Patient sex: M
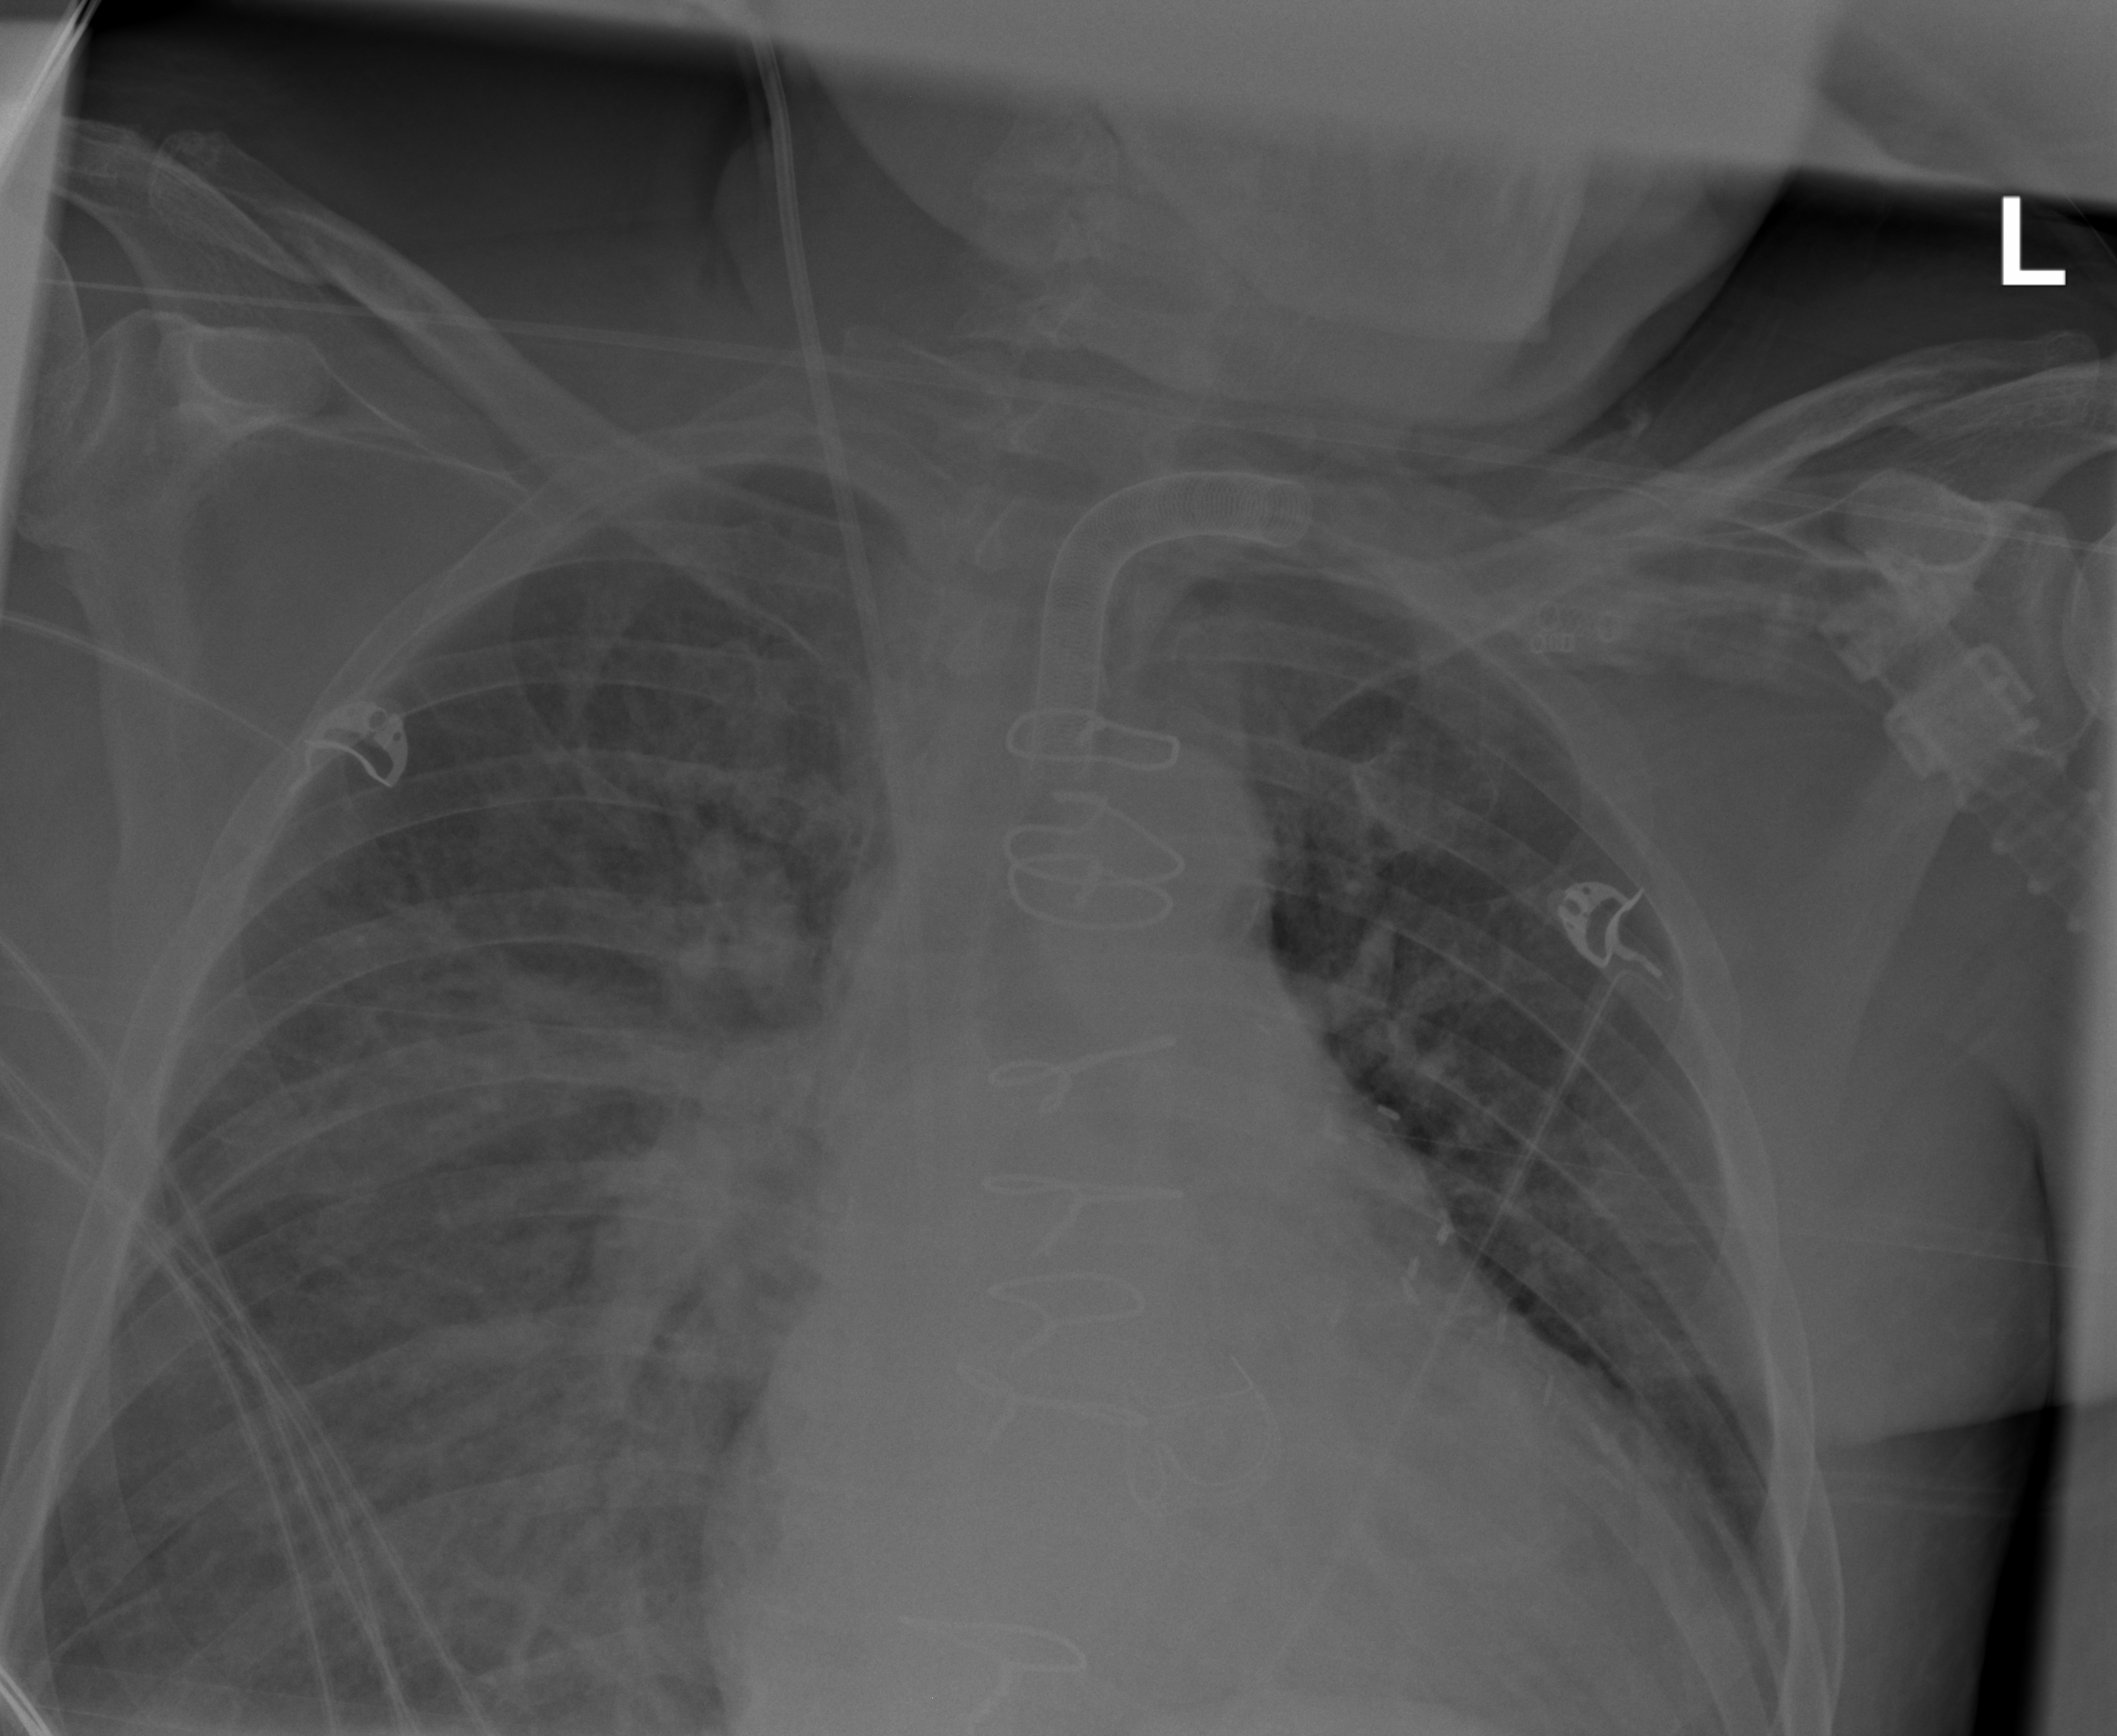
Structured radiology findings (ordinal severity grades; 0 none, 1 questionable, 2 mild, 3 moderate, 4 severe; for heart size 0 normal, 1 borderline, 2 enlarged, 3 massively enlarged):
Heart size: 2
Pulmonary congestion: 3
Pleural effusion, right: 2
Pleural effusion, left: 1
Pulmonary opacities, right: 2
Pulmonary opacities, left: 2
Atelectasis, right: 2
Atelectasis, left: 2